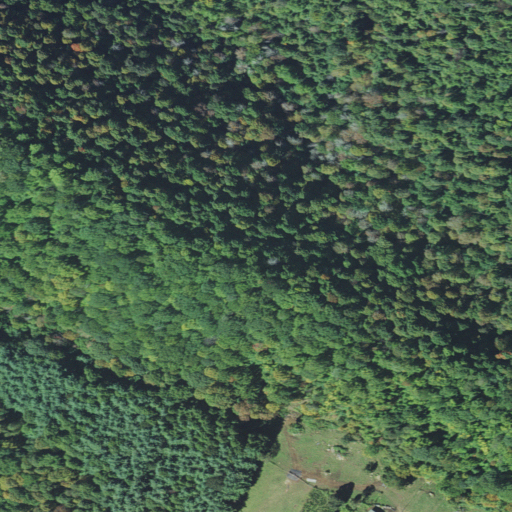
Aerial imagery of ridge(s) in North Carolina named Beartown Ridge containing deciduous forest, mixed forest, pasture, and open development